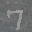
Label: 7